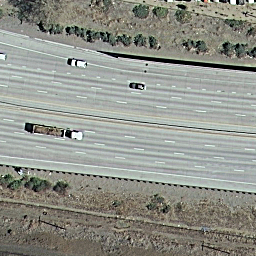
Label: freeway